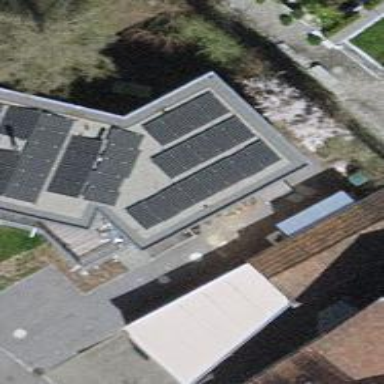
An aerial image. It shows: Solar photovoltaic panel generator.